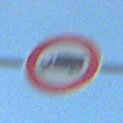
Verkehrszeichen: VerbotFuerKraftfahrzeugeUeberDreiKommaFuenfTonnen
Umgebung: Outdoor, Suburban
Tageszeit: MorningAfternoon
Wetter: Clear
Licht: Natural
Jahreszeit: NotSpecified
Kontrast: HighContrast